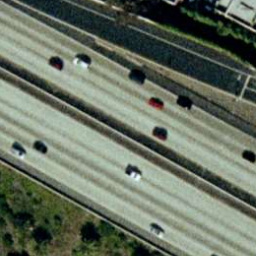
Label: freeway